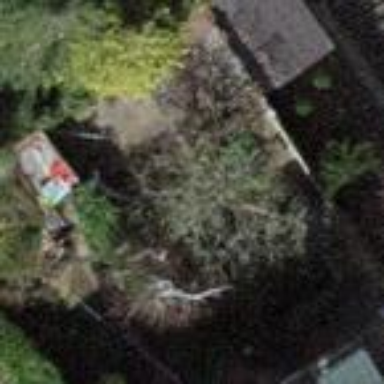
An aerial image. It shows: Garden surrounded by fence.